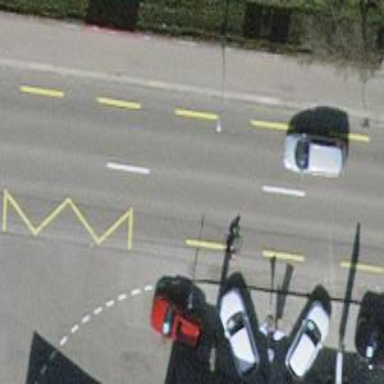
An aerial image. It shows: Public transport stop position.